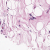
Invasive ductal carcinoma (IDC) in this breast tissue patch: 0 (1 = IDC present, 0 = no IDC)